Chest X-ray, AP view. Patient: 24 years old, sex M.
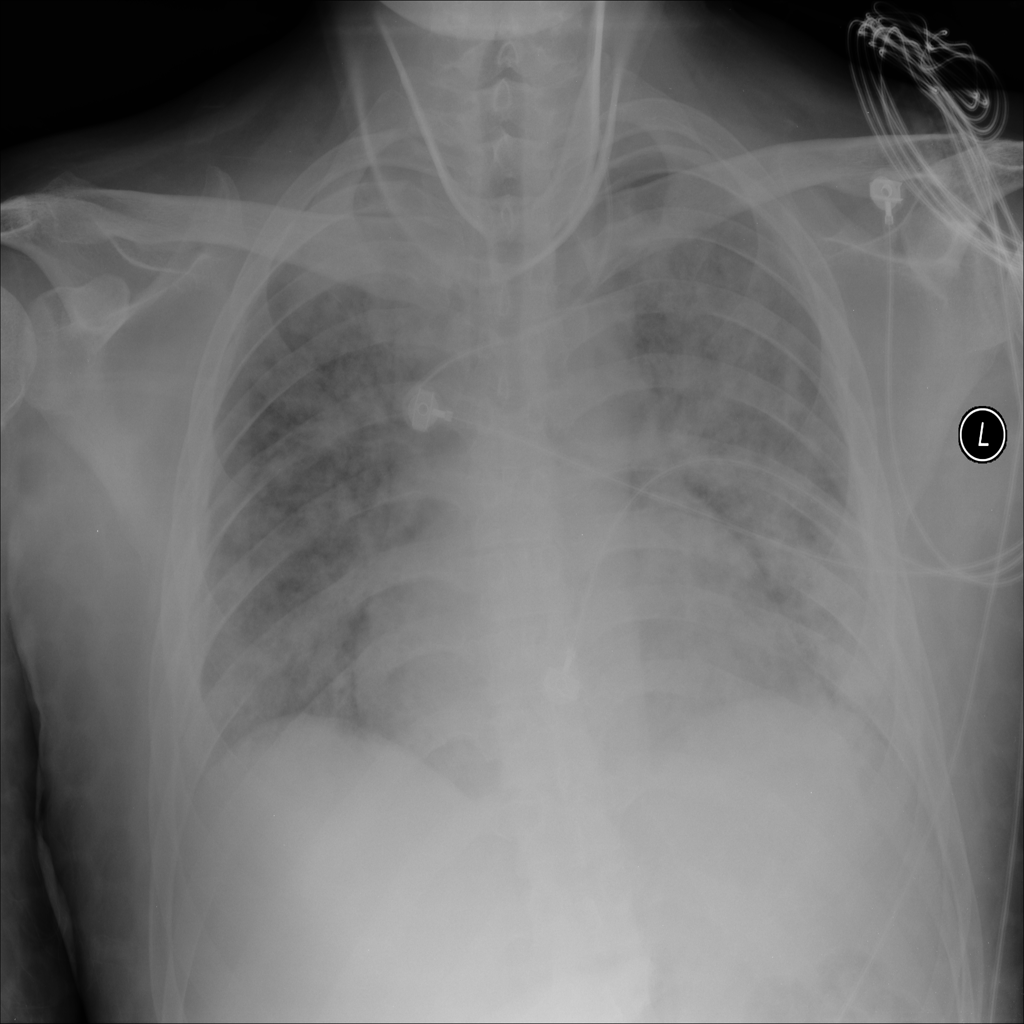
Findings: Edema, Pneumonia